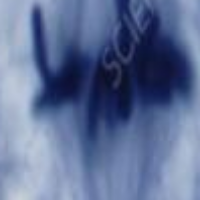
Label: metaphase